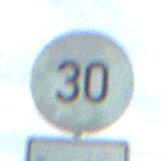
Verkehrszeichen: Geschwindigkeit30
Zusatzzeichen unten: ZeitangabenMitBeschraenkungAufWochentage8
Umgebung: Outdoor, Nature
Tageszeit: MorningAfternoon
Wetter: PartlyCloudy
Licht: Natural
Jahreszeit: NotSpecified
Kontrast: HighContrast